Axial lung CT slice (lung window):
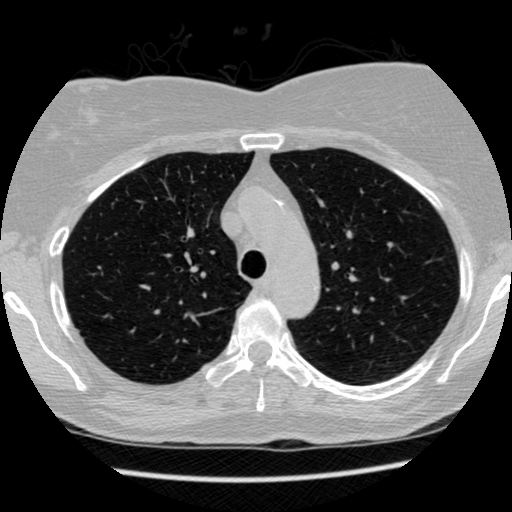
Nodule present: no